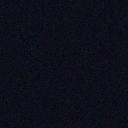
Screen state: off